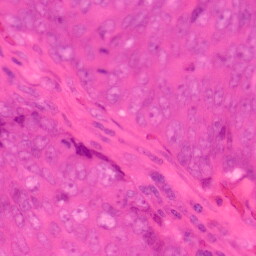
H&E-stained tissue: Colon